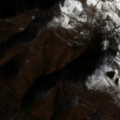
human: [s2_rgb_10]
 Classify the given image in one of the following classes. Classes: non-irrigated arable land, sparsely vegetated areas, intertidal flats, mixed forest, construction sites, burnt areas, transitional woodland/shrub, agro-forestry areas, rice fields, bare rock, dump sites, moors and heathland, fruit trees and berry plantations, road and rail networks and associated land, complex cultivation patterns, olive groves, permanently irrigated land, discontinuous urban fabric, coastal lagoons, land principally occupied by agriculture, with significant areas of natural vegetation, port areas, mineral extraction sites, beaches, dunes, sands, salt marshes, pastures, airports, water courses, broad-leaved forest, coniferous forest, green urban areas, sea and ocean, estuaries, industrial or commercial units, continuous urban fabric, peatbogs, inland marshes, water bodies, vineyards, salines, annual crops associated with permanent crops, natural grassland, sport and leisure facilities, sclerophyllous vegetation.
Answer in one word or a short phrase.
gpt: land principally occupied by agriculture, with significant areas of natural vegetation, broad-leaved forest, natural grassland